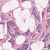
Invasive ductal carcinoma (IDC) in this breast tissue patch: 1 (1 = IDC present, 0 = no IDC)